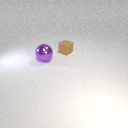
large purple metal sphere in front of small brown rubber cube